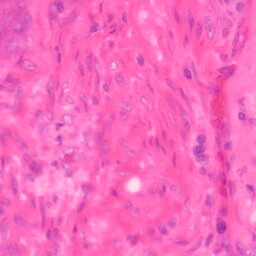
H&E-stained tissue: Colon